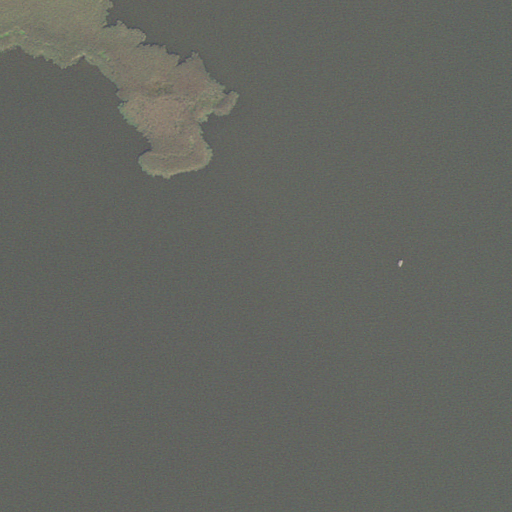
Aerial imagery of cape in Virginia named Mose Island Point containing open water and herbaceous wetlands